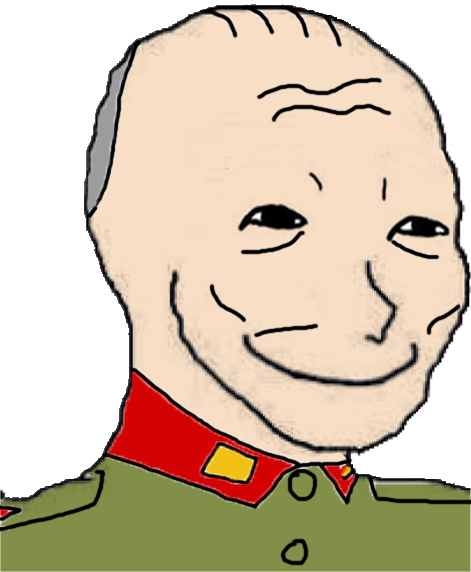
Label: 5_Oomer